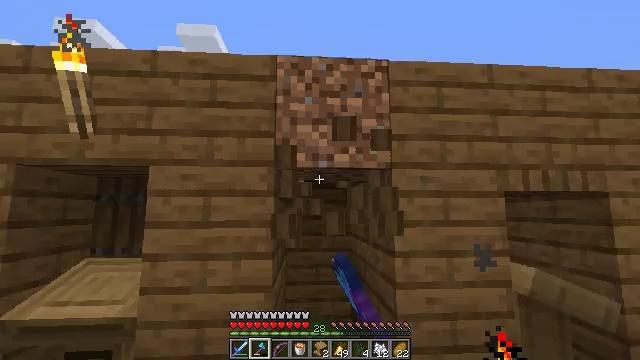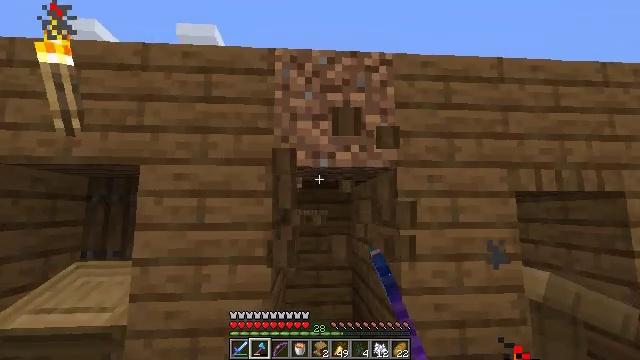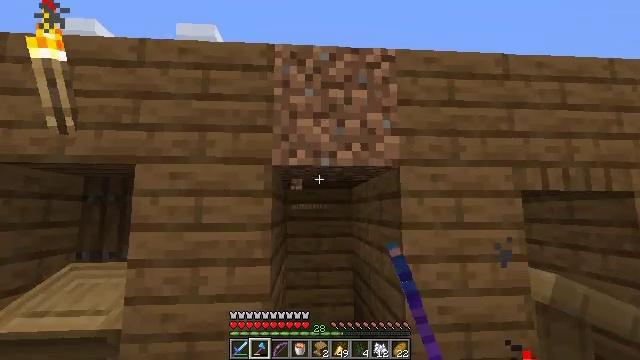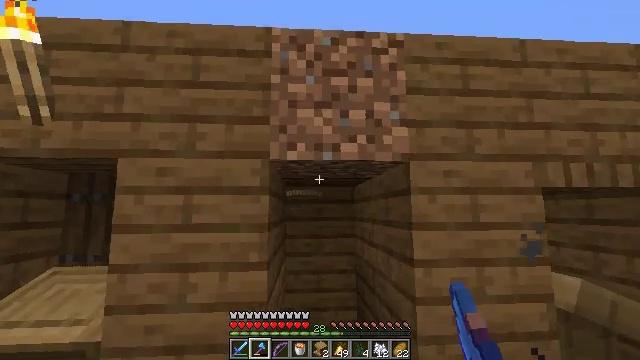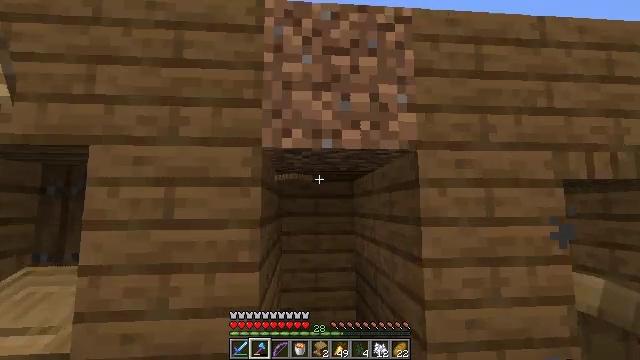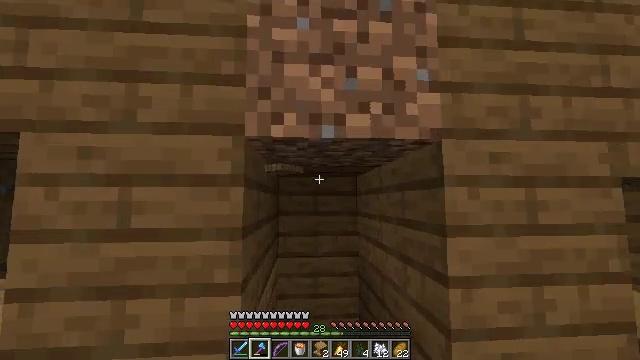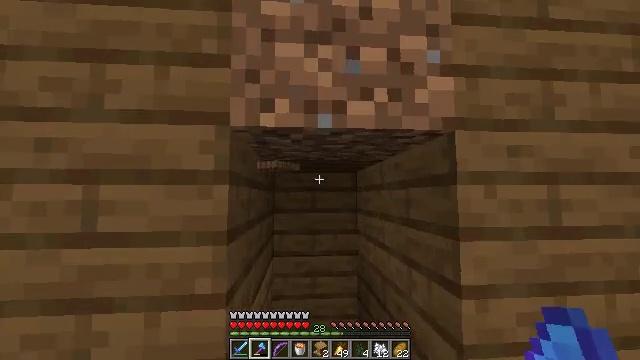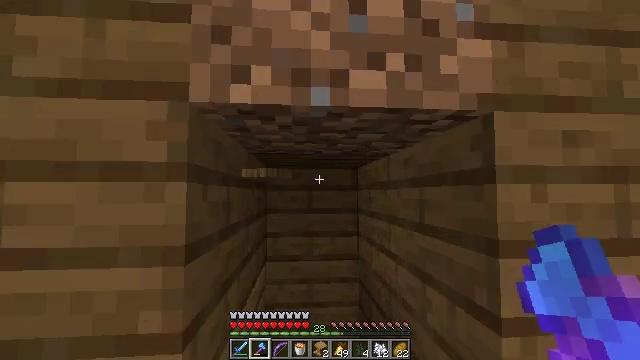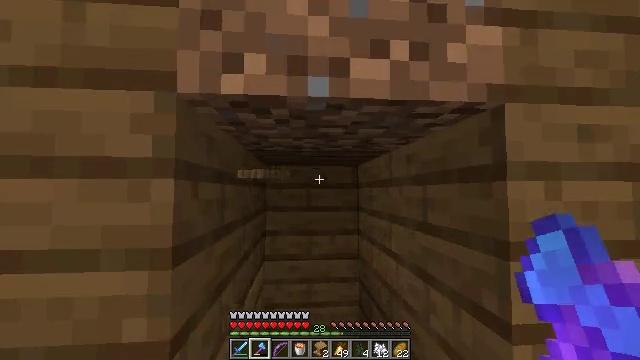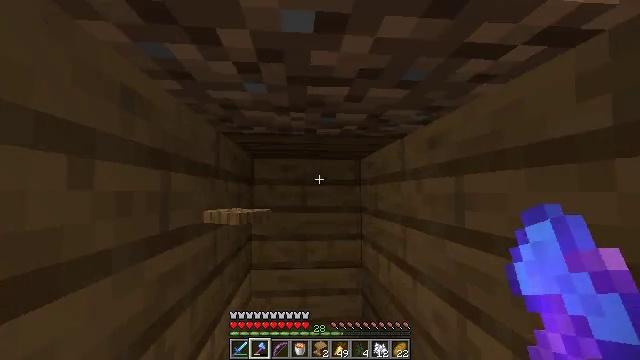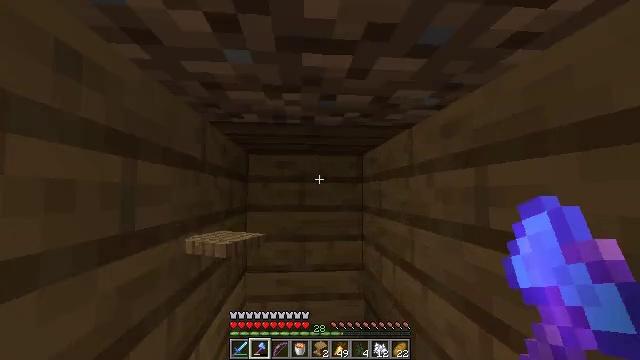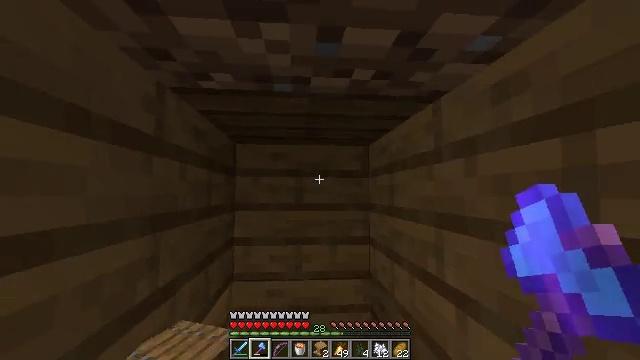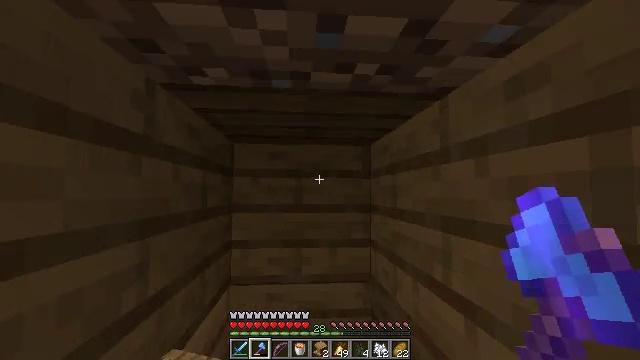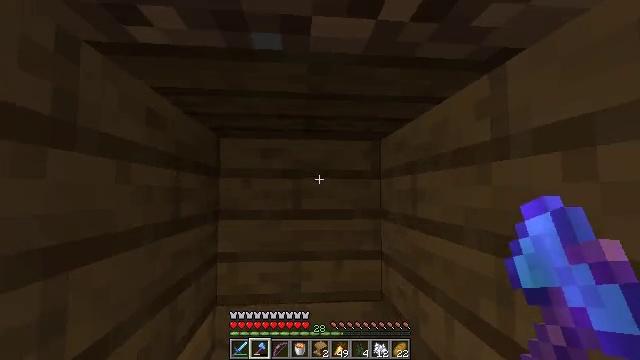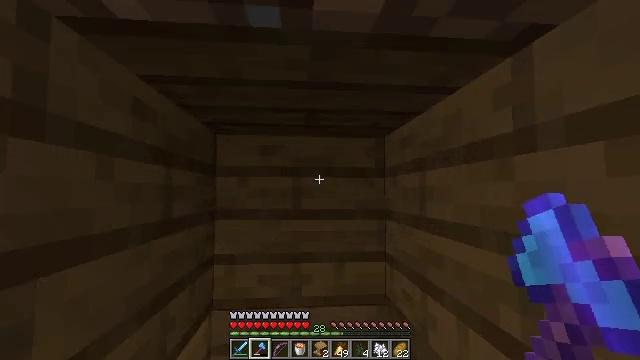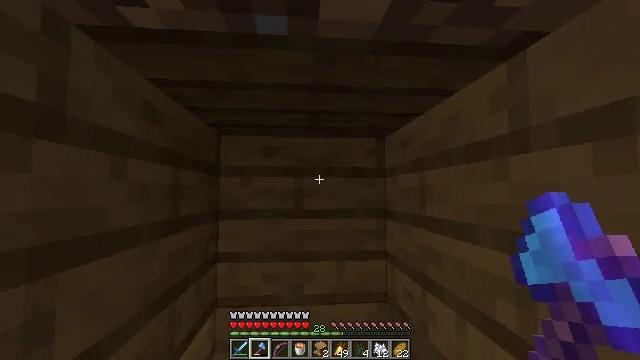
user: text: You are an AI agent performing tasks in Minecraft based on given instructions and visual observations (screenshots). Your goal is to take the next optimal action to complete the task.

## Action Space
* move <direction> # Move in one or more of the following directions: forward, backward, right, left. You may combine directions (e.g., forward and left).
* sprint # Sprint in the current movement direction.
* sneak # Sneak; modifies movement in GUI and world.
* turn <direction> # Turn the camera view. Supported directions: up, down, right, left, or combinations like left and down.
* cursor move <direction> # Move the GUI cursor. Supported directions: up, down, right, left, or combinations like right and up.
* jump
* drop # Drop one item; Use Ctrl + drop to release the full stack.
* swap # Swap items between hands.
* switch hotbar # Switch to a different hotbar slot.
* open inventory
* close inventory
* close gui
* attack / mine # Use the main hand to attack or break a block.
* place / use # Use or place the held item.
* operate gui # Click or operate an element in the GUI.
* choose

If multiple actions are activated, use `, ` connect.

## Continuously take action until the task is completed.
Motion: motion action
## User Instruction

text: Attack the ground to gather dirt.
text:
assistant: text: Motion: move forward
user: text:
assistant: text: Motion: move forward
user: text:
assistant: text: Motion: move forward
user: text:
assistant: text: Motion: move forward
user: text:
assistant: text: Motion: move forward, turn down
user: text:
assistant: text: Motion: move forward, turn down
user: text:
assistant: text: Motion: move forward
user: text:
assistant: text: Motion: move forward
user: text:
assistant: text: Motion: move forward
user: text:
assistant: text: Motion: move forward
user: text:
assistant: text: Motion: move forward
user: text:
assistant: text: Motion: move forward
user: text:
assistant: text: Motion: no_op
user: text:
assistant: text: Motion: no_op
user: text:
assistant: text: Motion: move back
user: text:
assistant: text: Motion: move back
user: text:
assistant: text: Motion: move back
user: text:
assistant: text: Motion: move back
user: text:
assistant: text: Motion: move back, turn right and down
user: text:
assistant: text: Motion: move back, turn right and down
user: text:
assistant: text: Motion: move back, turn right and down
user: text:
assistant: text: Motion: move back and move right, turn right and down
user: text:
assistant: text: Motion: move back and move right
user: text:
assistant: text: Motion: move back and move right
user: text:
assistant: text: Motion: move back and move right, turn left
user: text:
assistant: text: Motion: move right, turn left
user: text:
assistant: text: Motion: move right, turn left
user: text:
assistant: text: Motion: move right, turn left
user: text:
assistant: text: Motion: move right, turn left
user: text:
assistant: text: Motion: move right, turn left and up